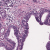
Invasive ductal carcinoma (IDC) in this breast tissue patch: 0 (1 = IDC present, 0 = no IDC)